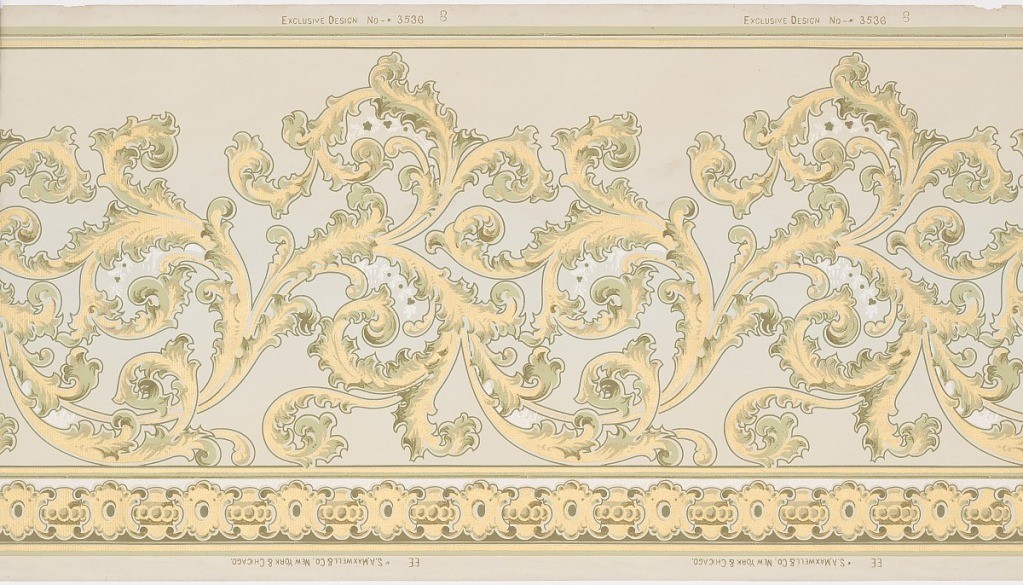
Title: Frieze
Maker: S.A. Maxwell & Co.
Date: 1905–1915
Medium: Machine-printed paper
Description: Large scale acanthus scrolls, band of ornament at bottom